Первоначально два позитрона и два протона удерживаются в вершинах квадрата так, что позитроны находятся на одной диагонали, а протоны - на другой (см. рис). Сторона квадрата $a = 1~ см$. Все частицы одновременно освобождают.
Каковы будут их скорости, когда они разлетятся на значительные расстояния друг от друга? Частицы можно рассматривать как классические точечные массы, перемещающиеся в электрических полях друг друга. Гравитационным взаимодействием частиц можно пренебречь.
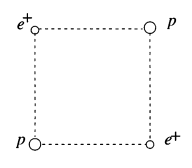
Ответ: $$ v_{1}=350~м/с $$ $$ v_{2} \approx 2.7 ~м/с $$
Темы:
T, ★, Механика, ЗСЭ, Электростатика, 200 задач